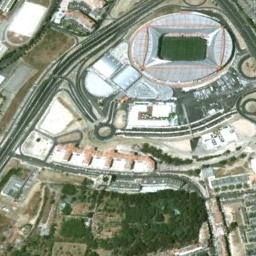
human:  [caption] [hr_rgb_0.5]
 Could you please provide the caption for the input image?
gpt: There are some roads next to the stadium .

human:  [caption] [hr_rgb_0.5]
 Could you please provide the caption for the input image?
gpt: There are many buildings next to the oval stadium, Next to the lawn and the road .

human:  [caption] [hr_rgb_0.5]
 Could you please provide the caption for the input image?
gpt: The stadium is on the bare land next to some trees and roads .

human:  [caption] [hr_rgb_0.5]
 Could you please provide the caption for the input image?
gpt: This oval stadium is surrounded by dense residential areas .

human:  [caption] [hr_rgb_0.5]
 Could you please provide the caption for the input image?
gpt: There are some buildings around the stadium .